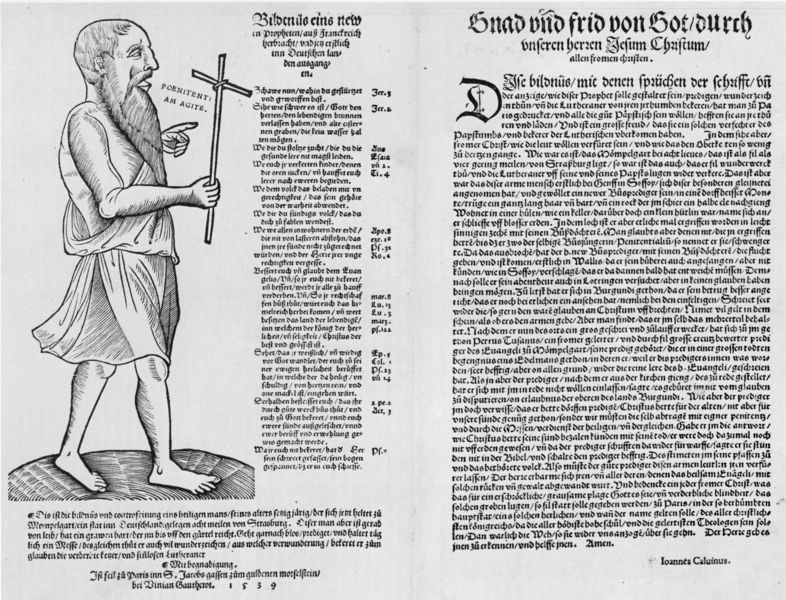
Titel: Bildtnüs eins newen Propheten/ auß Franckreich
Künstler: Johannes Calvin
Standort: Zürich.
Institution: Wickiana
Schlagwörter: dunkel, fuß, gott, hand, kopf, mann, umhang, wasser, finger, geste, grau, haar, hell, kleid, mund, nase, ohr, profil, schwarz, skizze, weiss, zeichnung, tiere, teppich, alt, bart, arm, augen, bibel, falten, geschichte, mensch, stehen, vollbart, bild, hals, hände, erde, gehen, boden, figur, gewand, haare, ohren, tugend, beine, bein, füße, holzschnitt, schrift, papier, liegen, stab, laufen, grafik, graphik, schattierung, spalten, sepia, fluß, handarbeit, zeigefinger, zahlen, deutsch, zeigen, barfuss, lamm, buch, glaube, kreuz, religion, kohle, druck, druckgraphik, schwarz-weiss, schraffur, stich, titel, seite, widmung, illustration, text, zeitung, holzdruck, initiale, überschrift, schlange, gebet, entwurf, franz, spitzbart, buchdruck, buchseite, ganzfigur, gestus, seiten, christus, jesus, zitat, christlich, toga, mittelalter, religiös, schreitend, mönch, bettler, heiliger, zeilen, jünger, sprechend, tunika, strecken, christentum, beschreibung, bräunlich, fromm, got, gebetbuch, kreut, vorzeichnung, zeile, latein, einblattdruck, anleitung, eremit, marc, pilger, zeigegestus, apostel, missionar, holzkreuz, doppelseite, frömmigkeit, gand und leid, gnad, had, kutt, sete, spalte, sprüche, tugendhaftigkeit, krez, busse, nordalpin, büßer, beispiel, ghandi, bebilderung, füssse, 1539, jesum, christum, caluinus, gnad und frid von got, frid